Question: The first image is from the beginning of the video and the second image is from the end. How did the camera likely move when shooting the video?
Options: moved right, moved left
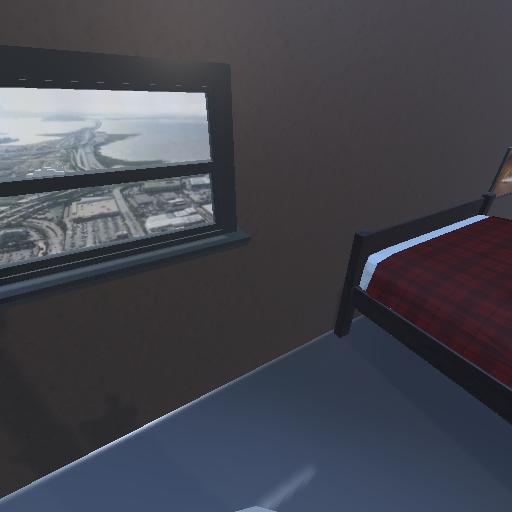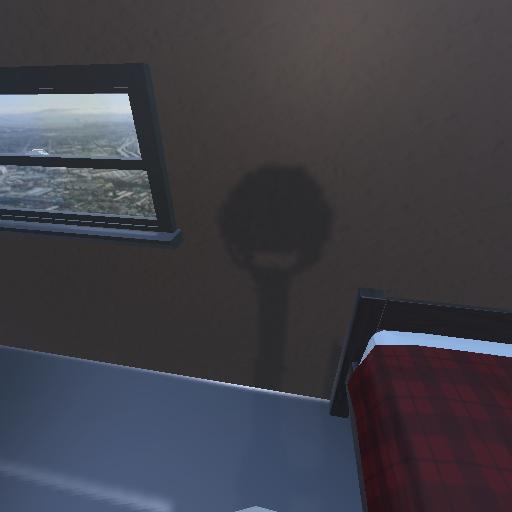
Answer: moved right